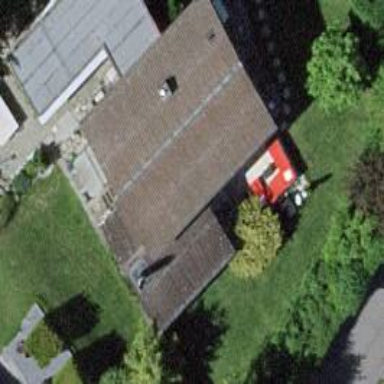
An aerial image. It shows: Simple house.